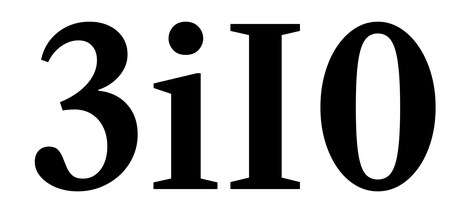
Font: LibreCaslonText_SemiBold